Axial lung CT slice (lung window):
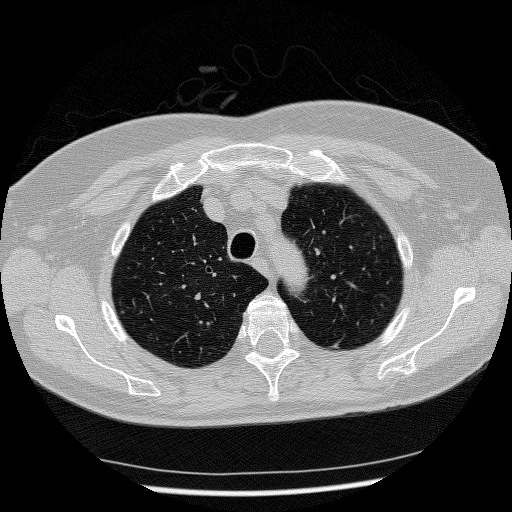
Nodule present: no